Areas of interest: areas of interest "Industrial Park"
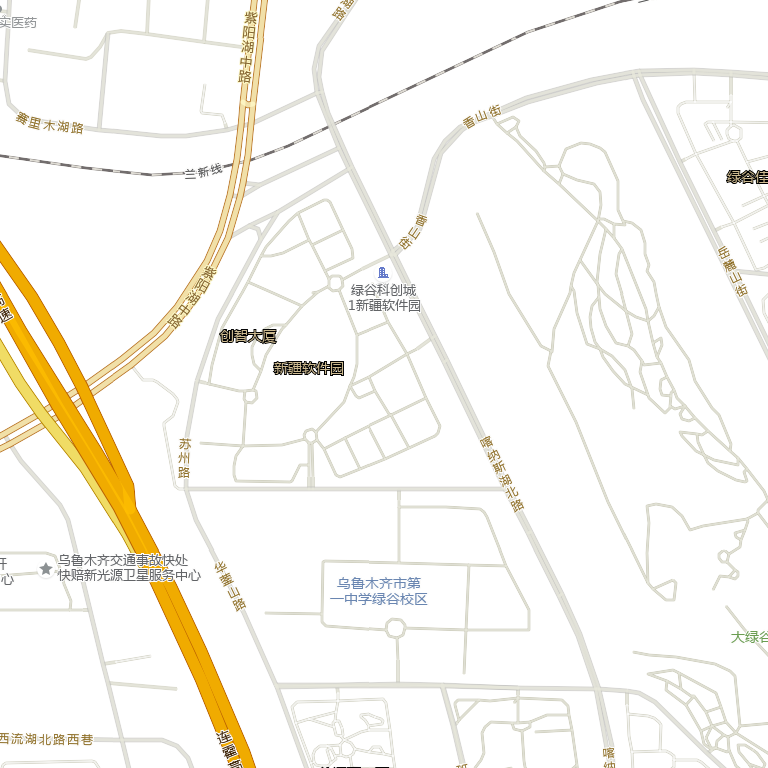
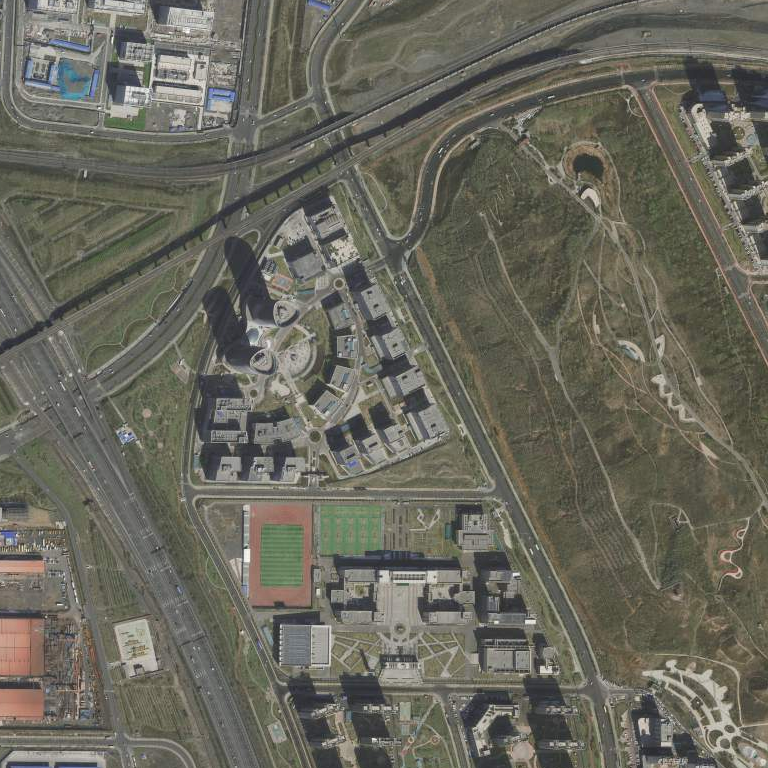